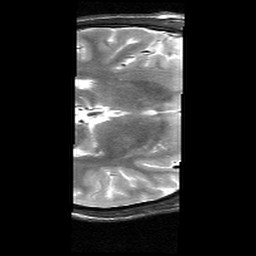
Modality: T2w
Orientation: axial
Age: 20
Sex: male
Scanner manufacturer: siemens
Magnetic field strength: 3 T
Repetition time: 8.3 s
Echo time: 0.064 s